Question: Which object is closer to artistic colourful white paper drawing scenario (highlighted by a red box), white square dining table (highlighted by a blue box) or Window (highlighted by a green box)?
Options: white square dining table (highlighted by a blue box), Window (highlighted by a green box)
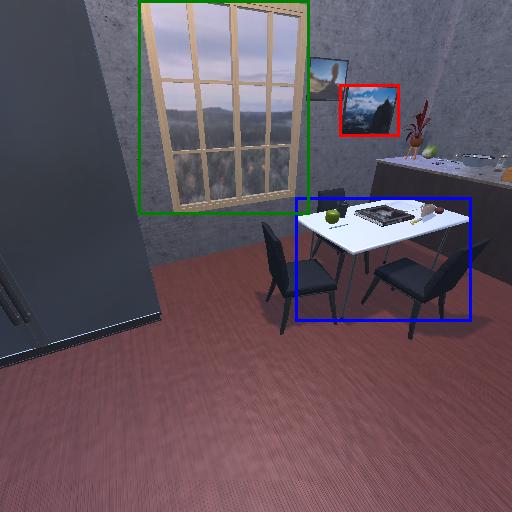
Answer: white square dining table (highlighted by a blue box)